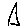
Label: triangle